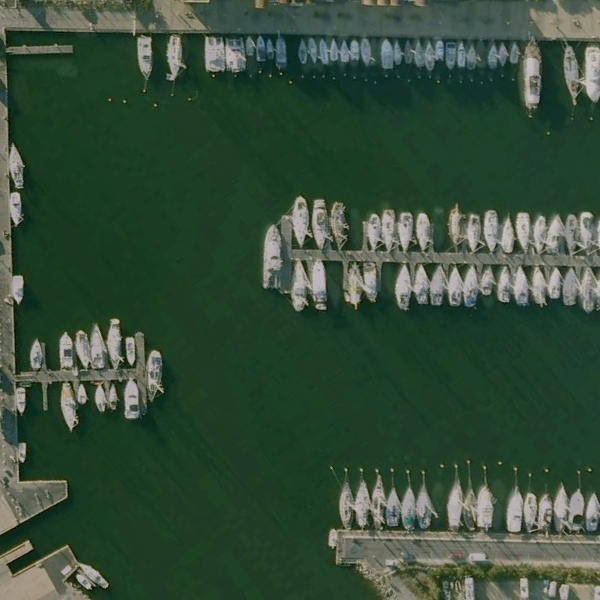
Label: Port